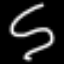
Label: squiggle